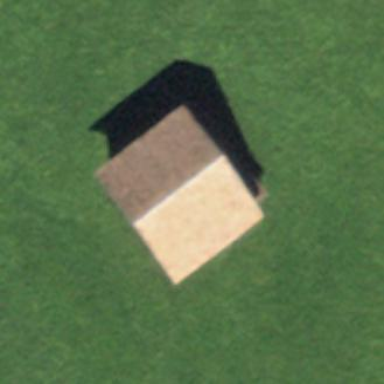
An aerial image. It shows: Barn.